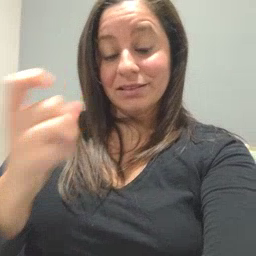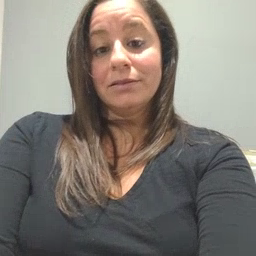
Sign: fast